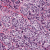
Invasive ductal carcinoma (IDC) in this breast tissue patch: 1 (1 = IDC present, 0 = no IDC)